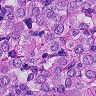
Metastatic tissue present: yes